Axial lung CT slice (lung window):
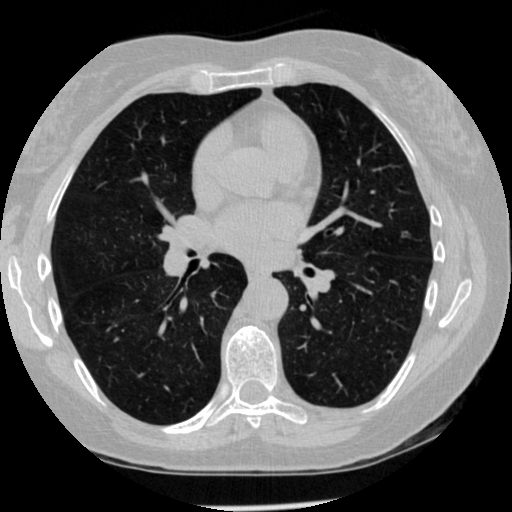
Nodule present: no